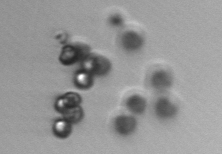
Label: Phaeocystis